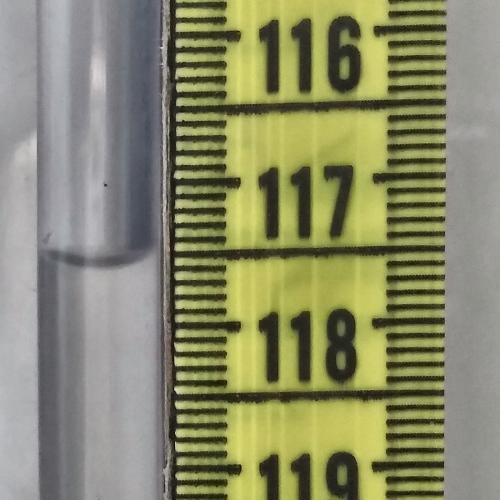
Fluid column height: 117.5 cm